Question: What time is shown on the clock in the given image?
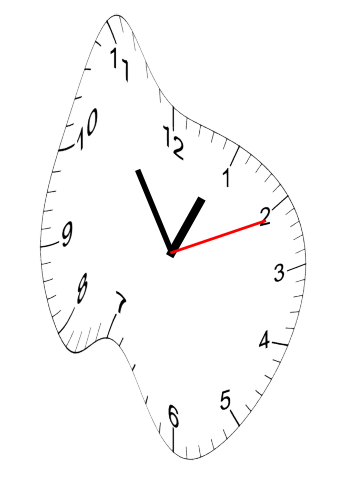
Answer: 12:54:11